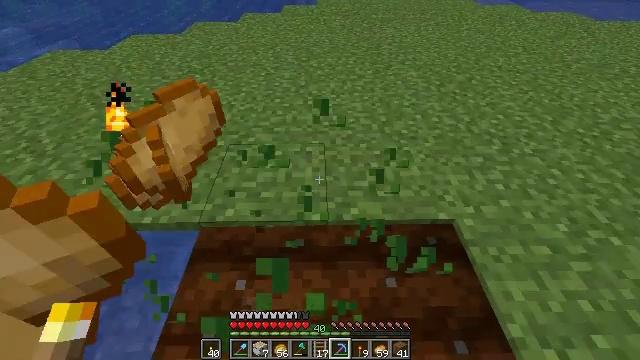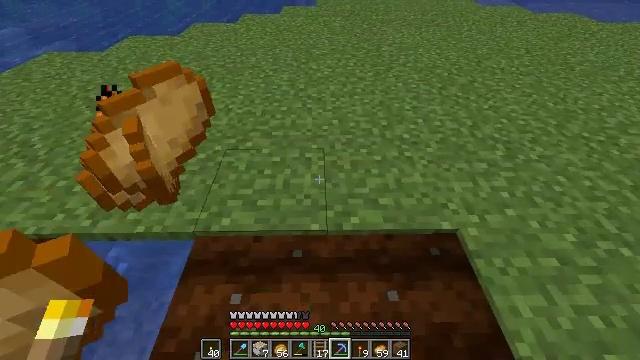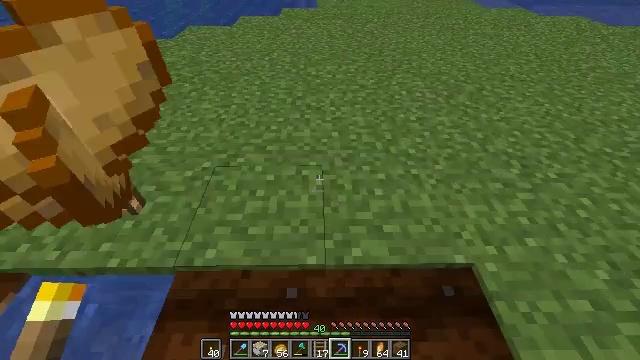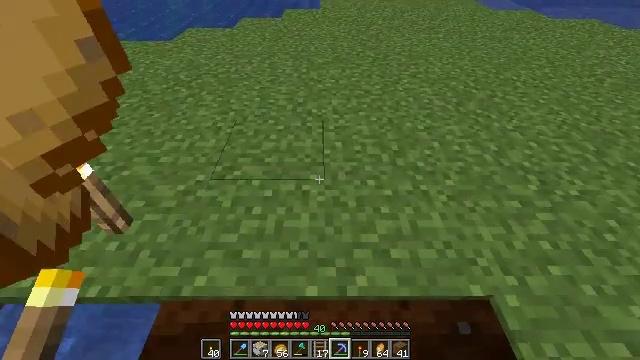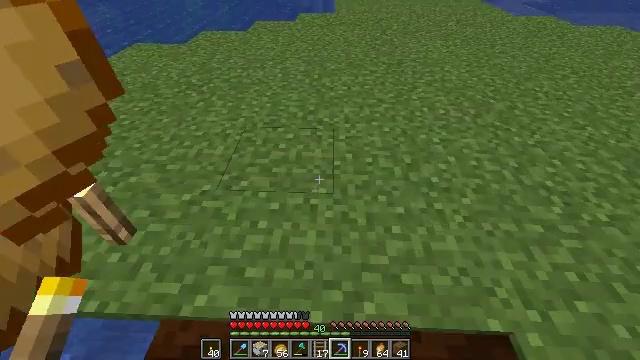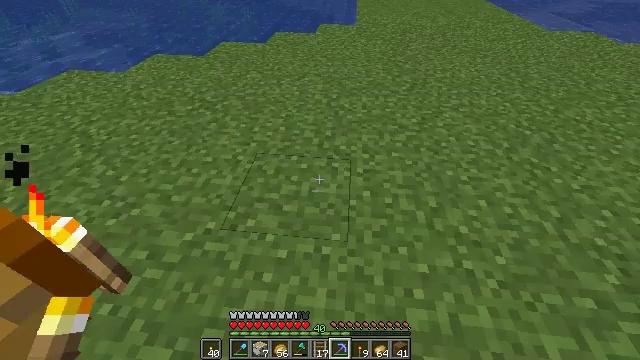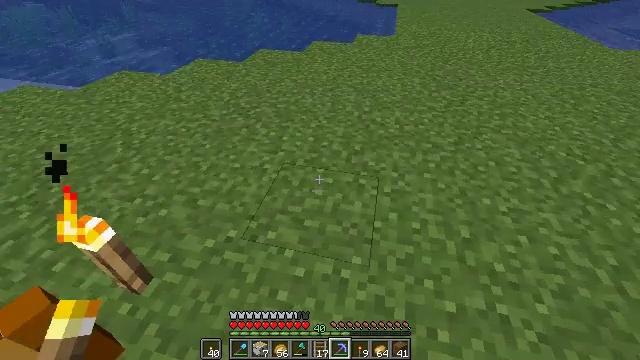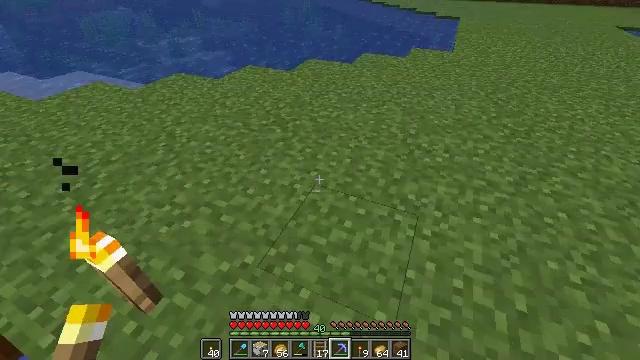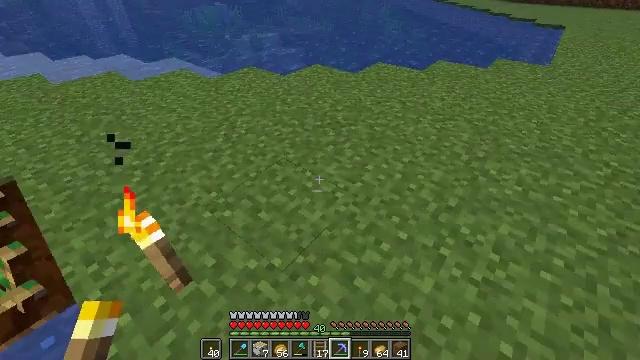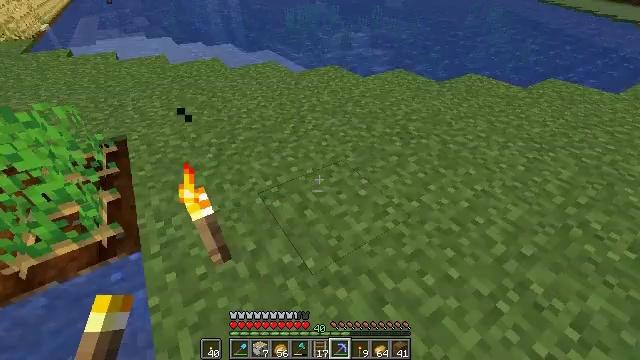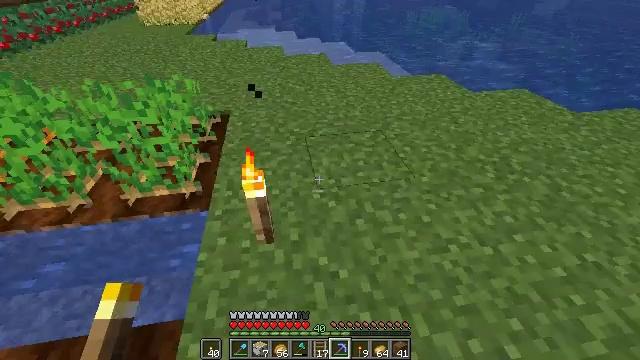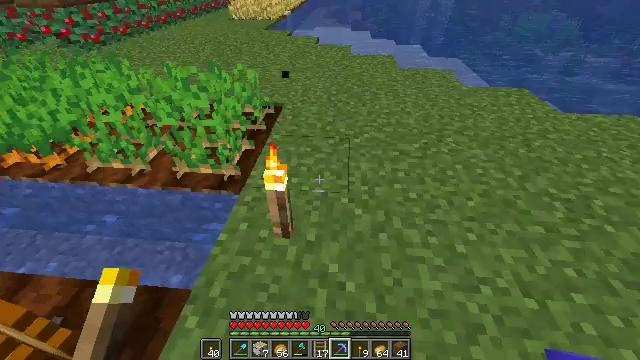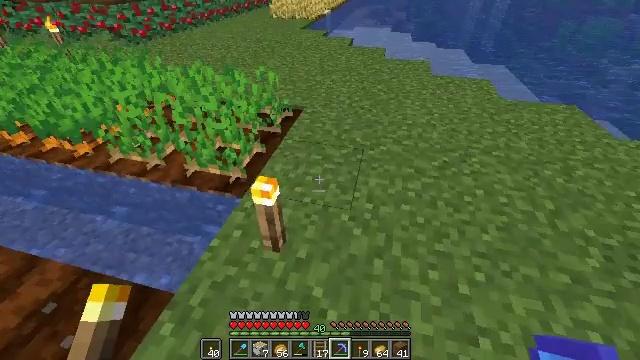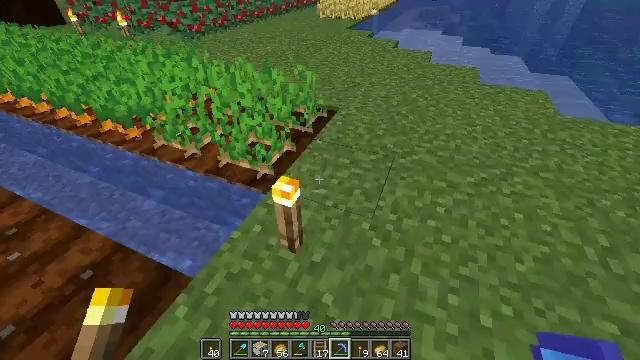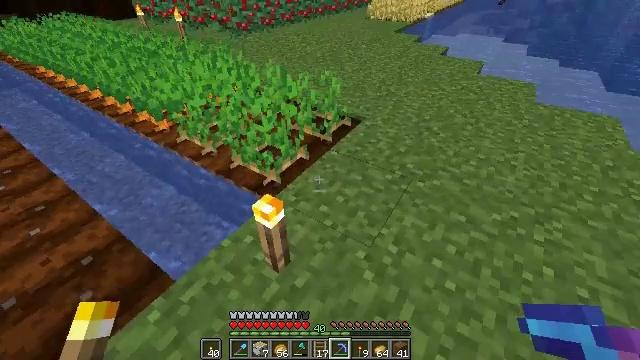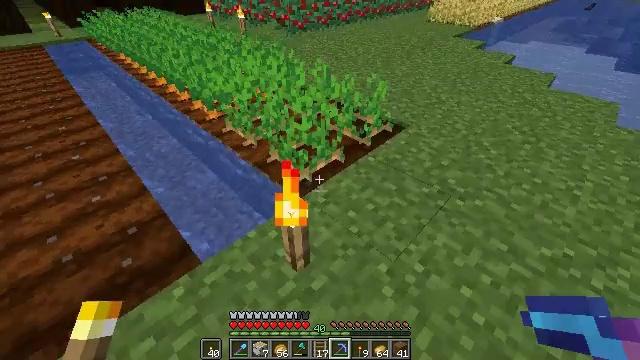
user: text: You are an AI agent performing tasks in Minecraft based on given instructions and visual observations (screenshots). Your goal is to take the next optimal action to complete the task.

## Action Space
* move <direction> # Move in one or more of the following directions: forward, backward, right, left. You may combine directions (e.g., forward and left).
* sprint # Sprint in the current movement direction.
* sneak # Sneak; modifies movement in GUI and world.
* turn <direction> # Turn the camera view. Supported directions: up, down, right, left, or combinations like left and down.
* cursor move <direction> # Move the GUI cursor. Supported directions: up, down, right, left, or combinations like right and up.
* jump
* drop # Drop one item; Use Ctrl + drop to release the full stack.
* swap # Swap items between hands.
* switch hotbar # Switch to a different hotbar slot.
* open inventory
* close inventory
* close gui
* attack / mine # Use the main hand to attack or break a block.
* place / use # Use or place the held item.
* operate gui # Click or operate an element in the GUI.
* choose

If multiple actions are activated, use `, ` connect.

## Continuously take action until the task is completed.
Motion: motion action
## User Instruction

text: Dig up potatoes from the soil.
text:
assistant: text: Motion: move forward
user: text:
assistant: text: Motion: move forward
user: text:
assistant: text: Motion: move forward
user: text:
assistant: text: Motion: move forward, turn left
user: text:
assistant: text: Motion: move forward, turn left
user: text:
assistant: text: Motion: move forward, turn left and up
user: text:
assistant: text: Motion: move forward and move right, turn left and up
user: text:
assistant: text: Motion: move forward and move right, turn left
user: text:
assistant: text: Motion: move forward and move right, turn left
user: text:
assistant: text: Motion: move forward and move right, turn left
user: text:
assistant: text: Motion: move forward and move right, turn left
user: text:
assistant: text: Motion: move forward and move right, turn left
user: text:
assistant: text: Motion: move forward and move right, turn left
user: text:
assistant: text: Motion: move forward and move right, turn left
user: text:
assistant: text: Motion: move forward and move right, turn left
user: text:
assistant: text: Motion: move forward and move right, turn left
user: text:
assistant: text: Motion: move forward and move right, turn left
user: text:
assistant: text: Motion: move forward and move right, turn left
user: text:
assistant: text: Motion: move forward and move right, turn left
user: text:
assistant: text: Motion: move forward and move right, turn left
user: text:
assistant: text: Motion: move forward and move right, turn left
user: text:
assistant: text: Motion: move forward and move right, turn left and down
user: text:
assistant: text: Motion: move forward and move right, turn left and down
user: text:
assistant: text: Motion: move forward and move right, turn left and down
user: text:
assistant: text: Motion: move forward and move right, turn left
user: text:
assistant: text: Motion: move forward and move right, turn left
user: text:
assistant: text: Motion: move forward and move right, turn left and down
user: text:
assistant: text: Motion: move forward and move right, turn left and down
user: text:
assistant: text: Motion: move forward and move right, turn left and down
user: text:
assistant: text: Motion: move forward and move right, turn left and down